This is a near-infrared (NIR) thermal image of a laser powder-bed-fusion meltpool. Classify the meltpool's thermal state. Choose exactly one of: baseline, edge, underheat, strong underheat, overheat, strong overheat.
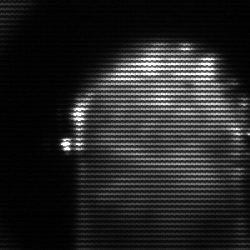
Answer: baseline